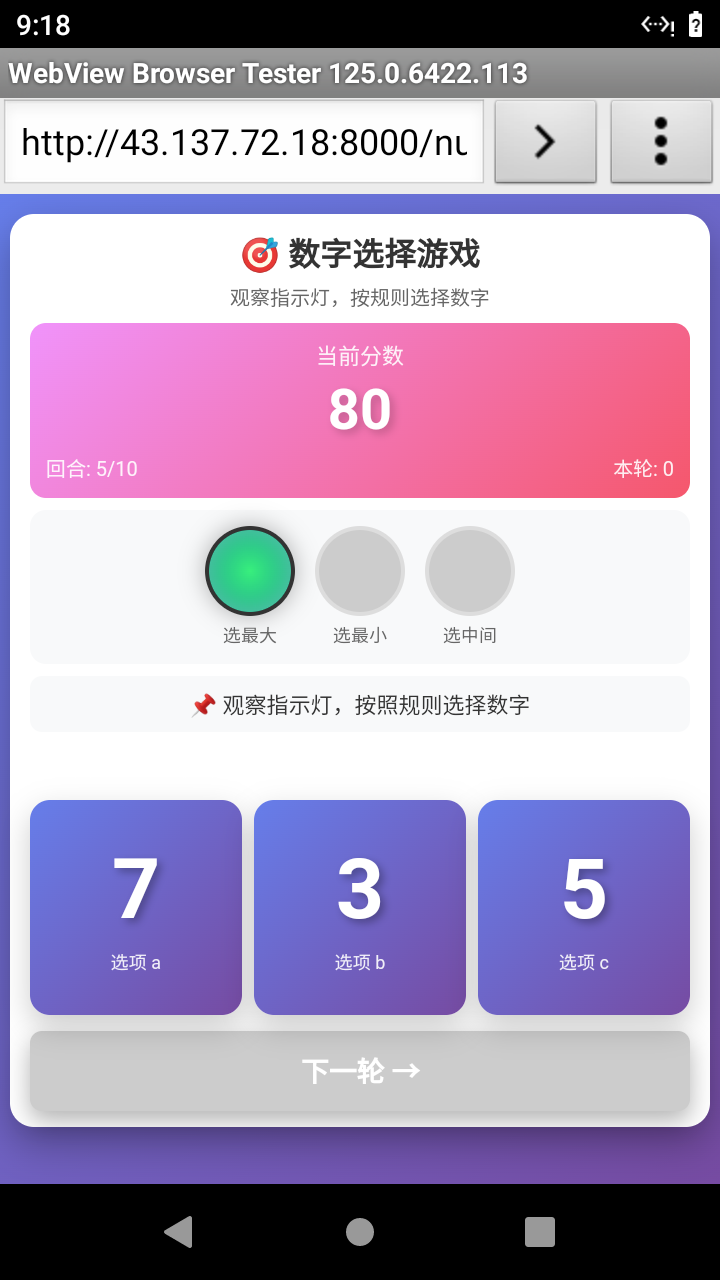

Select the correct number based on the traffic light color.
Answer: 0